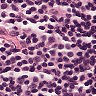
Metastatic tissue present: no